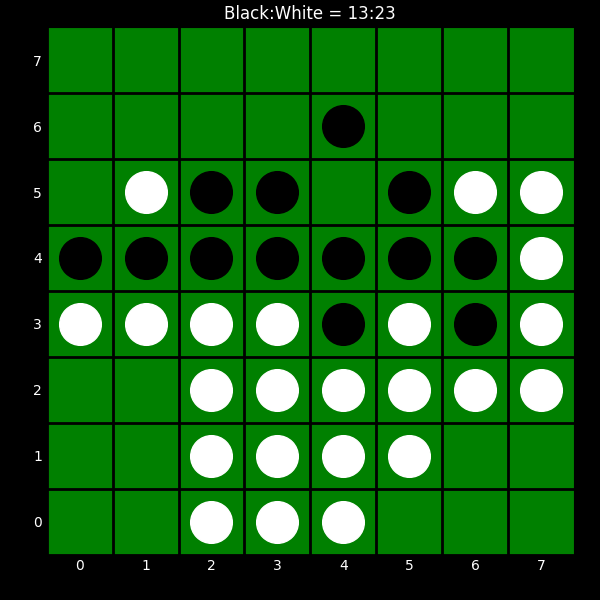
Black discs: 13
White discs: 23